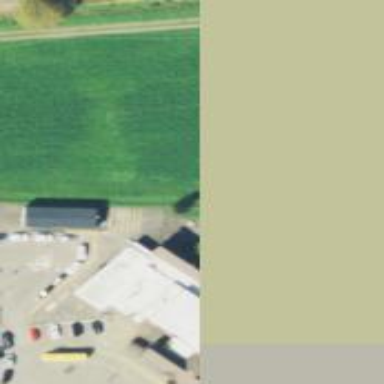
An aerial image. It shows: School.